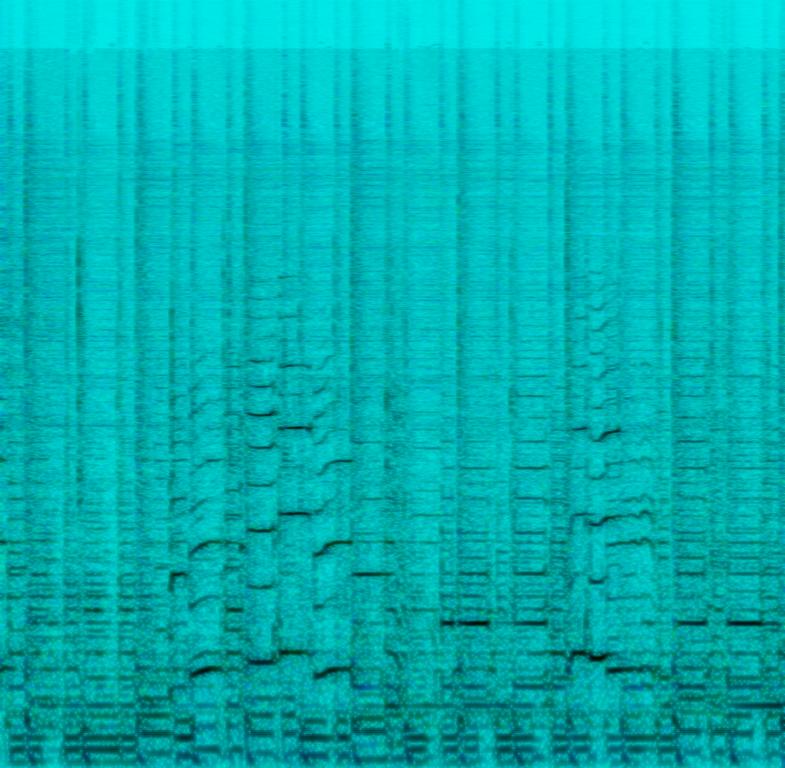
The song is an instrumental. The song is medium tempo, with an acoustic guitar playing blues, strong drumming rhythm, walking bass line and keyboard harmony. The song is exciting and has a dance rhythm. The audio quality is poor.